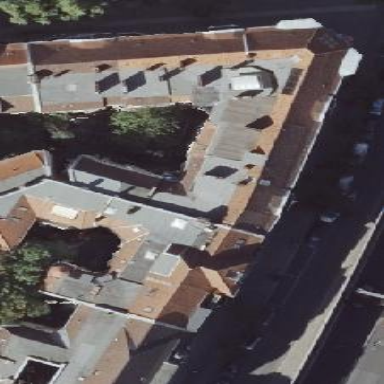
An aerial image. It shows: Building with apartments featuring unique double saltbox roof shape.